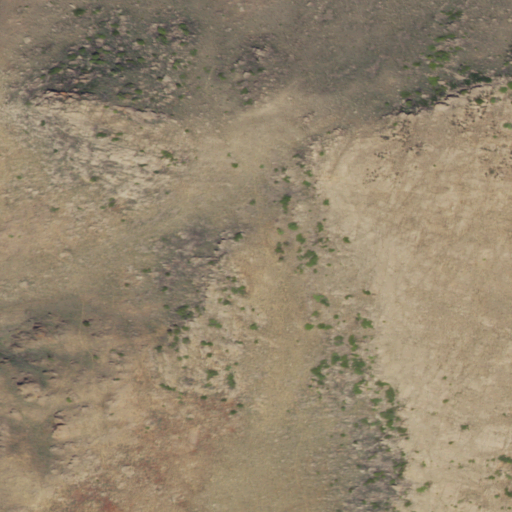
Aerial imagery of mountain in Wyoming named Rawlins Peak containing shrub and evergreen forest